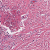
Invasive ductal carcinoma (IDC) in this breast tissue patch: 0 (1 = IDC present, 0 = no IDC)